Aerial crown-view tile of a tropical tree (Barro Colorado Island, Panama), acquired 20250217:
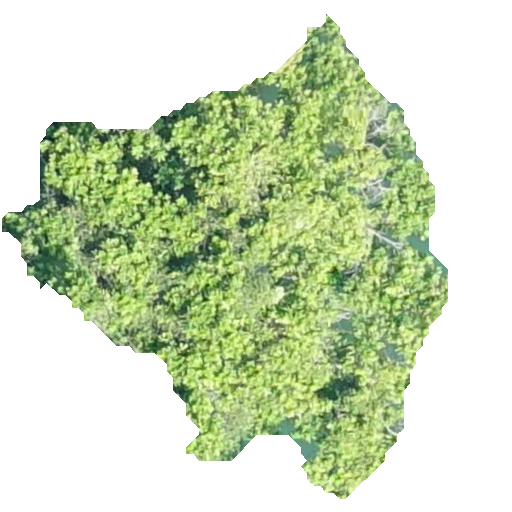
Species: Anacardium excelsum
GBIF accepted scientific name: Anacardium excelsum
Crown area: 179.522 m²